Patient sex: F
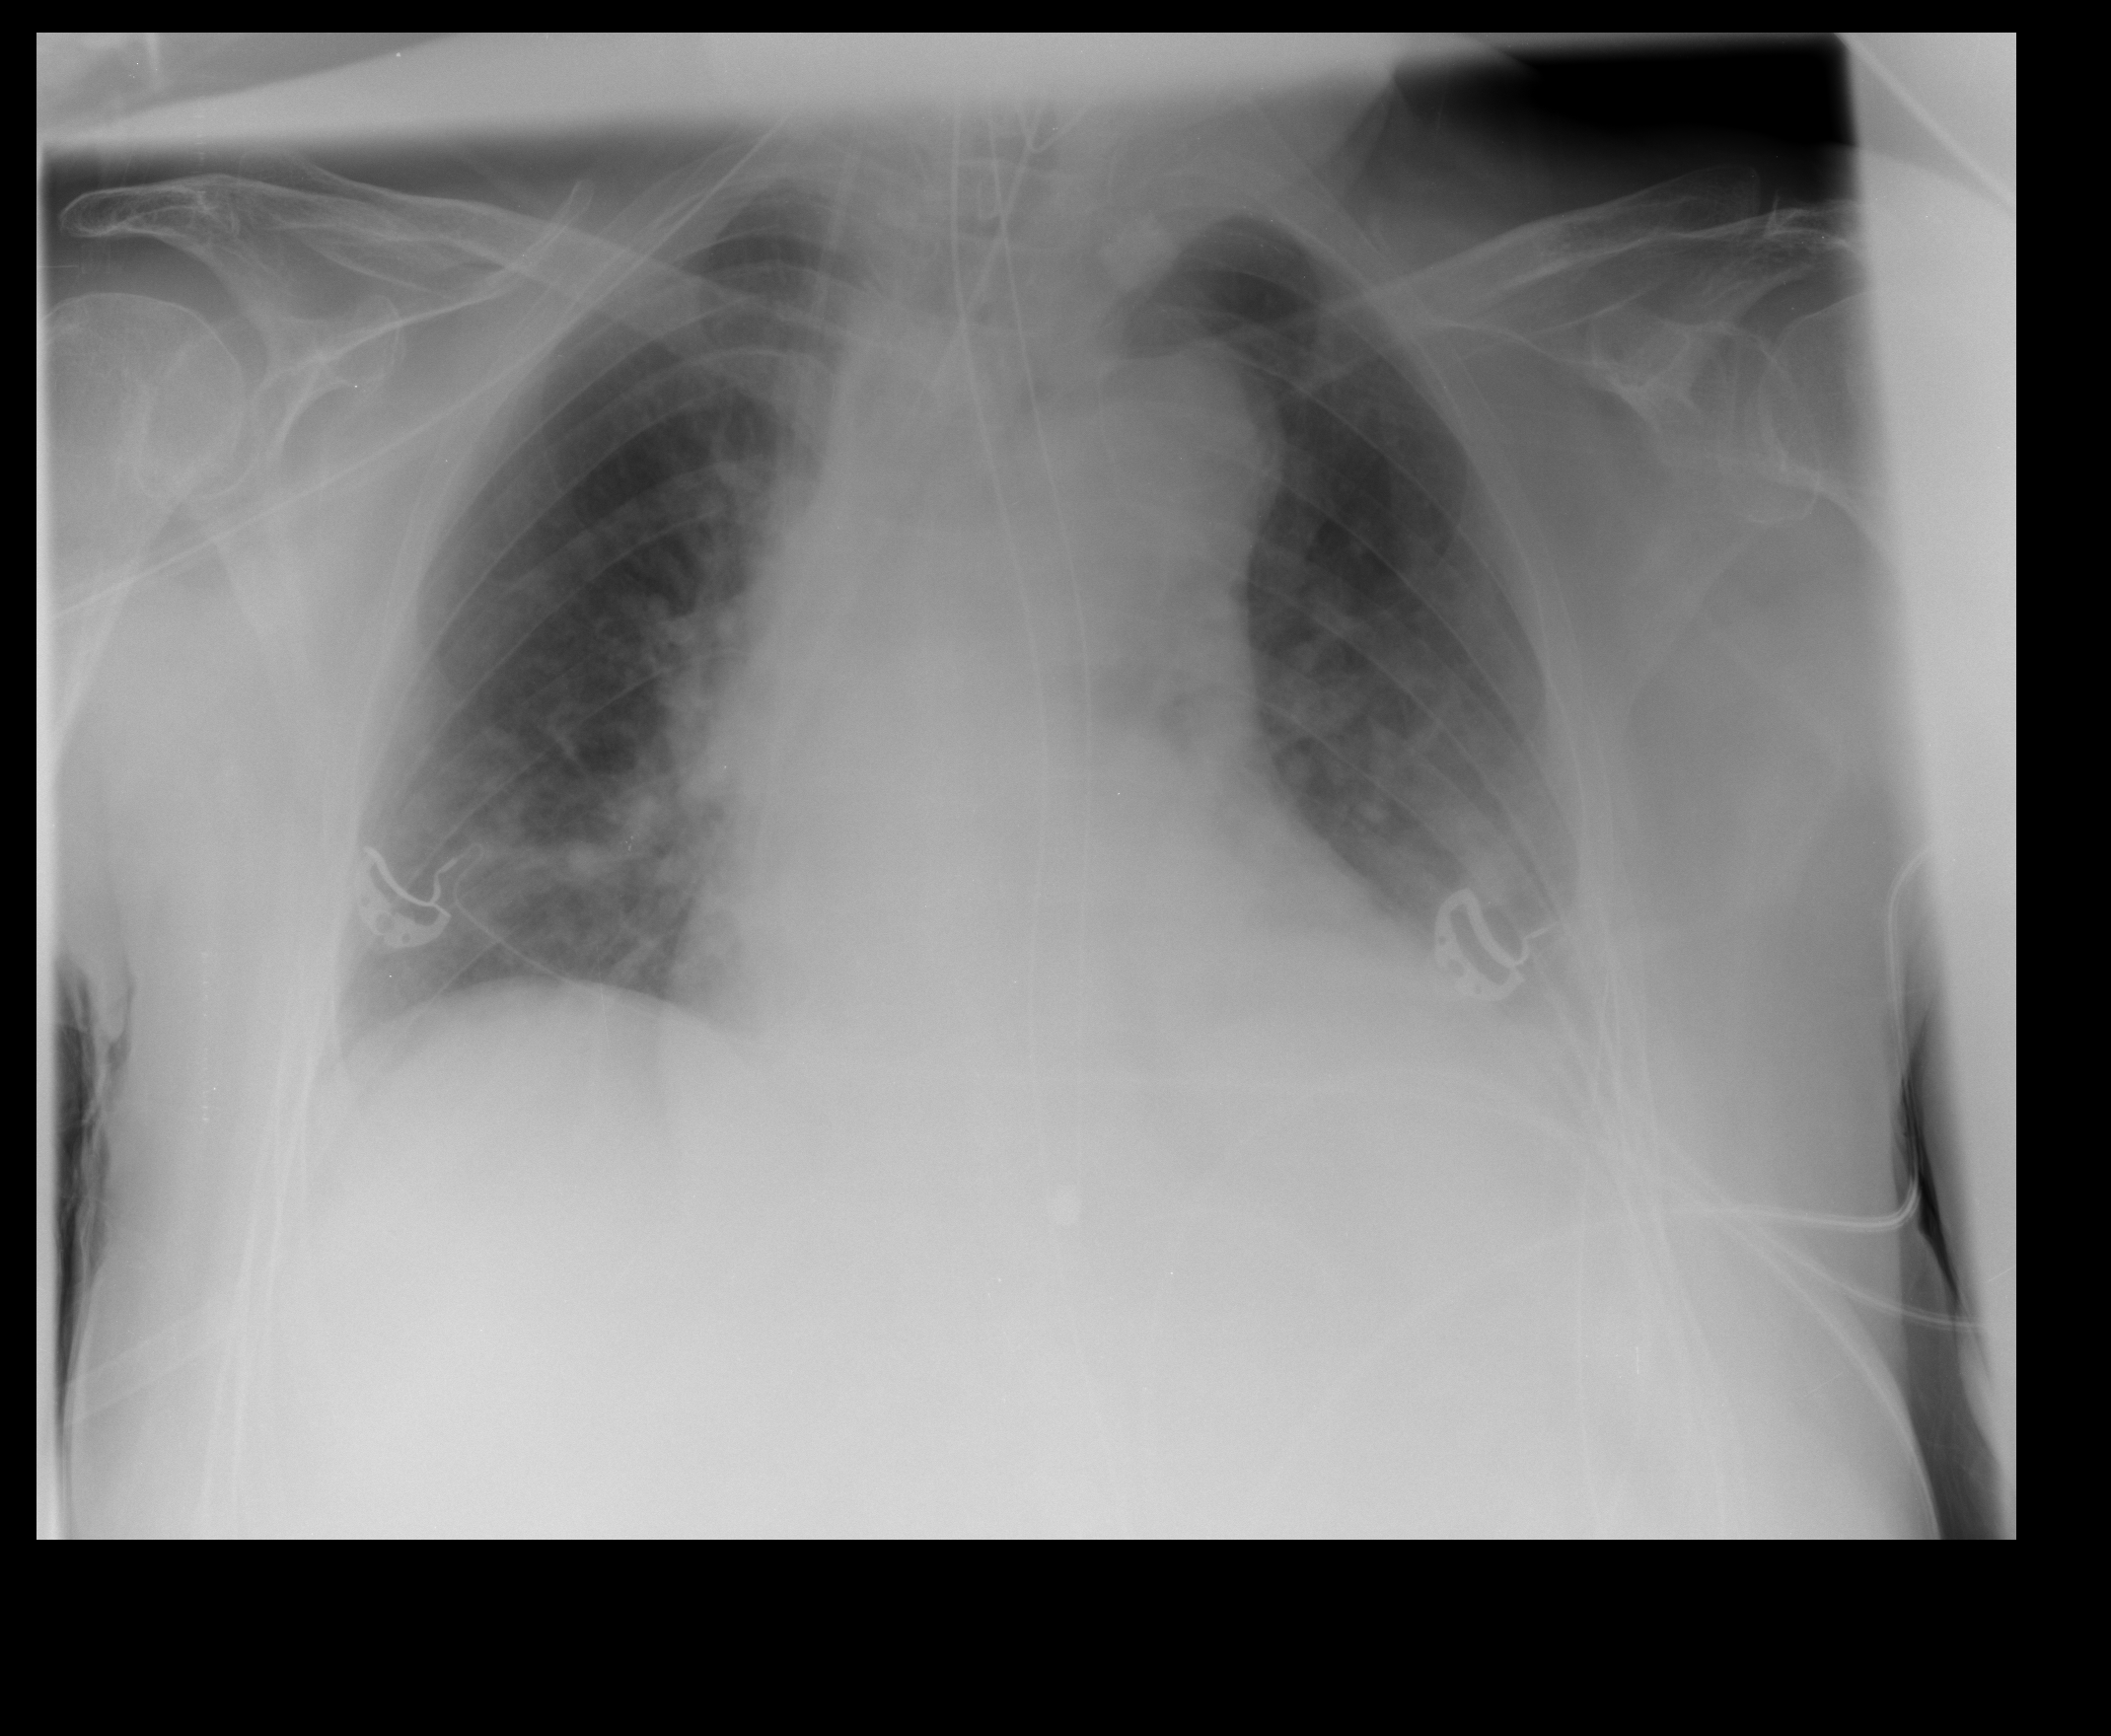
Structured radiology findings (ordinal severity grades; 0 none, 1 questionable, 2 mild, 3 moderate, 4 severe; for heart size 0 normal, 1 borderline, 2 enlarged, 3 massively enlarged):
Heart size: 2
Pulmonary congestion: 2
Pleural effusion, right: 0
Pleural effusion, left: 2
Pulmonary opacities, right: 0
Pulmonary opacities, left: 2
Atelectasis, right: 0
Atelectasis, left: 2